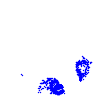
Particle: electron